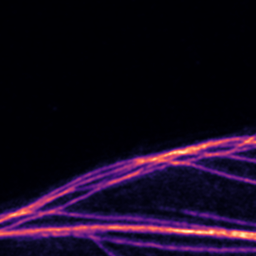
Label: Super-resolution Microtubules image